Question: In a row there are 5 images and text below each image which is responsive.but when coded in bootstrap the images are overlapping when window is resized.
how can we align 5 images horizontally in a row with each having text below.

Here is model of images and text.Is there any way to make 5 images with text below in it responsive.
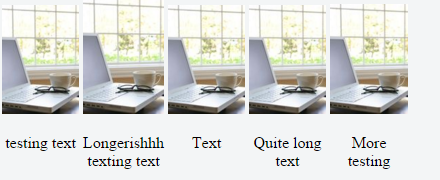
Answer: You might need to use '<figure>' and '<figcaption>':
'''
<figure>
<img />
<figcaption>Image</figcaption>
</figure>
'''
'''
<link rel="stylesheet" href="https://maxcdn.bootstrapcdn.com/bootstrap/3.3.6/css/bootstrap.min.css" />
<div class="container">
<div class="row text-center">
<div class="col-xs-2">
<figure>
<img src="http://placehold.it/100?text=IMG" alt="">
<figcaption>Hello</figcaption>
</figure>
</div>
<div class="col-xs-2">
<figure>
<img src="http://placehold.it/100?text=IMG" alt="">
<figcaption>Hello</figcaption>
</figure>
</div>
<div class="col-xs-2">
<figure>
<img src="http://placehold.it/100?text=IMG" alt="">
<figcaption>Hello</figcaption>
</figure>
</div>
<div class="col-xs-2">
<figure>
<img src="http://placehold.it/100?text=IMG" alt="">
<figcaption>Hello</figcaption>
</figure>
</div>
<div class="col-xs-2">
<figure>
<img src="http://placehold.it/100?text=IMG" alt="">
<figcaption>Hello</figcaption>
</figure>
</div>
<div class="col-xs-2">
<figure>
<img src="http://placehold.it/100?text=IMG" alt="">
<figcaption>Hello</figcaption>
</figure>
</div>
</div>
</div>
'''